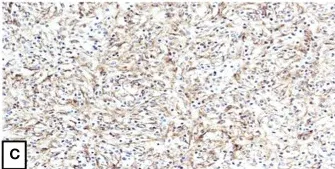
Immunophenotype of inflammatory pseudotumor-like follicular dendritic cell sarcoma. (C) EGFR is also positive (20X).
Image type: pathology (fish)